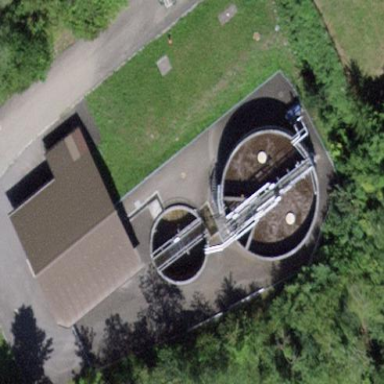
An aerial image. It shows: Industrial area with man-made wastewater plant.